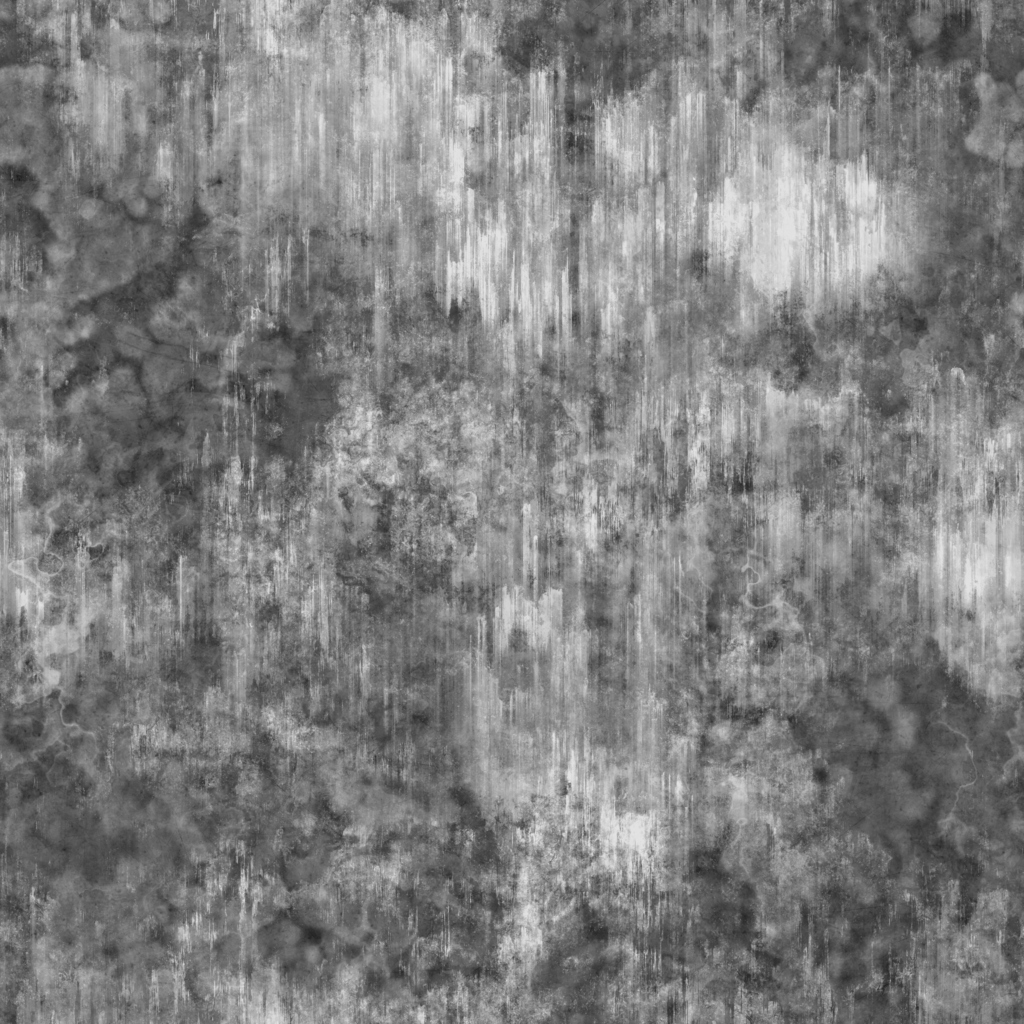
Texture map type: Roughness